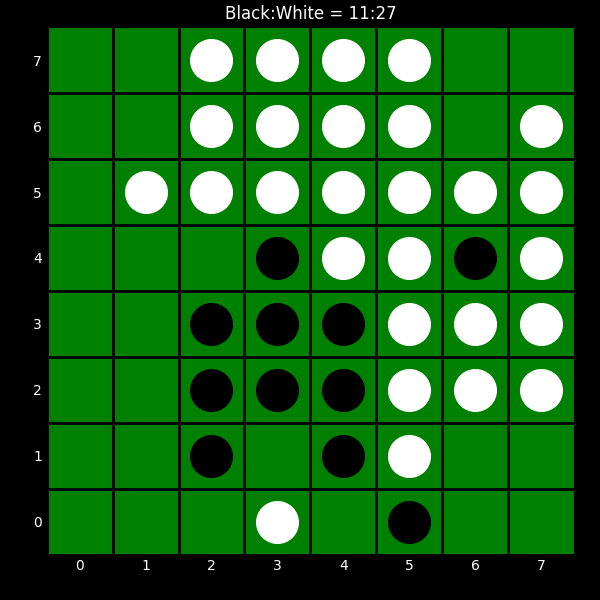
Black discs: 11
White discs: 27